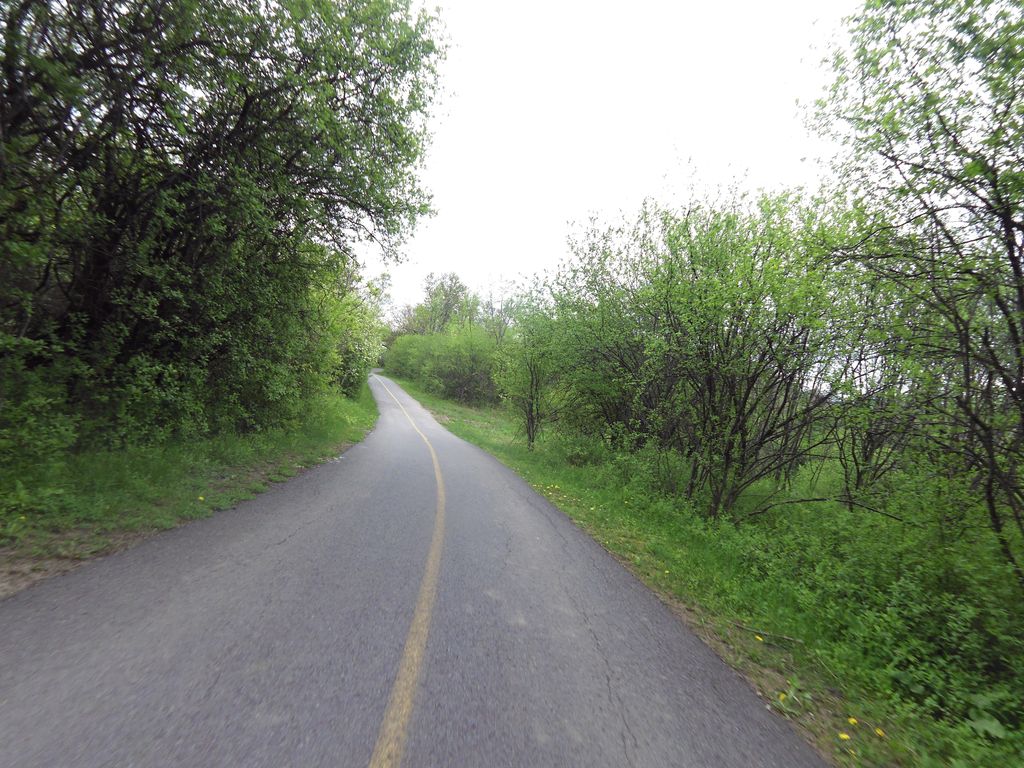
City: ottawa-gatineau